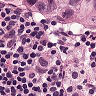
Metastatic tissue present: yes